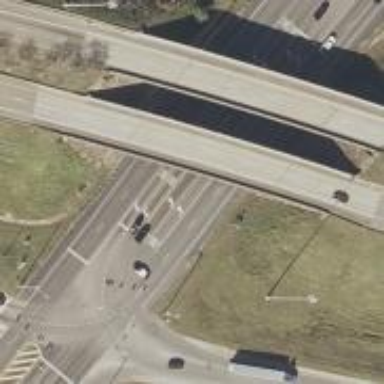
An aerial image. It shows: Bridge on trunk expressway.